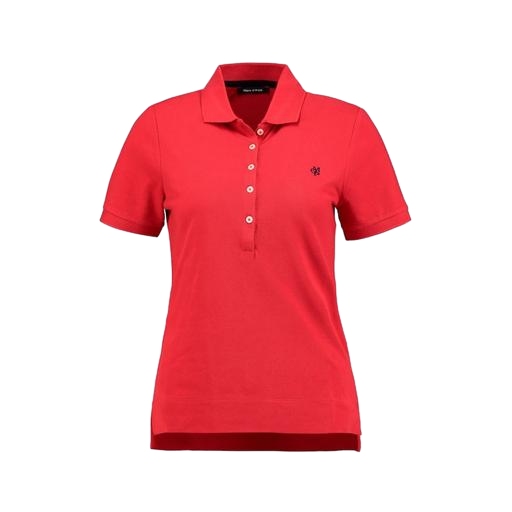
red skinny-fit stretch polo shirt, skinny-fit stretch polo shirt, skinny-fit polo shirt, white background